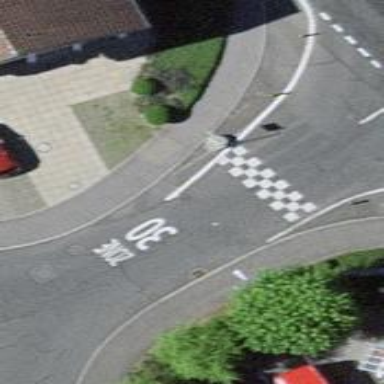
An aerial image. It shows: Kerb serving as barrier.